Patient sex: M
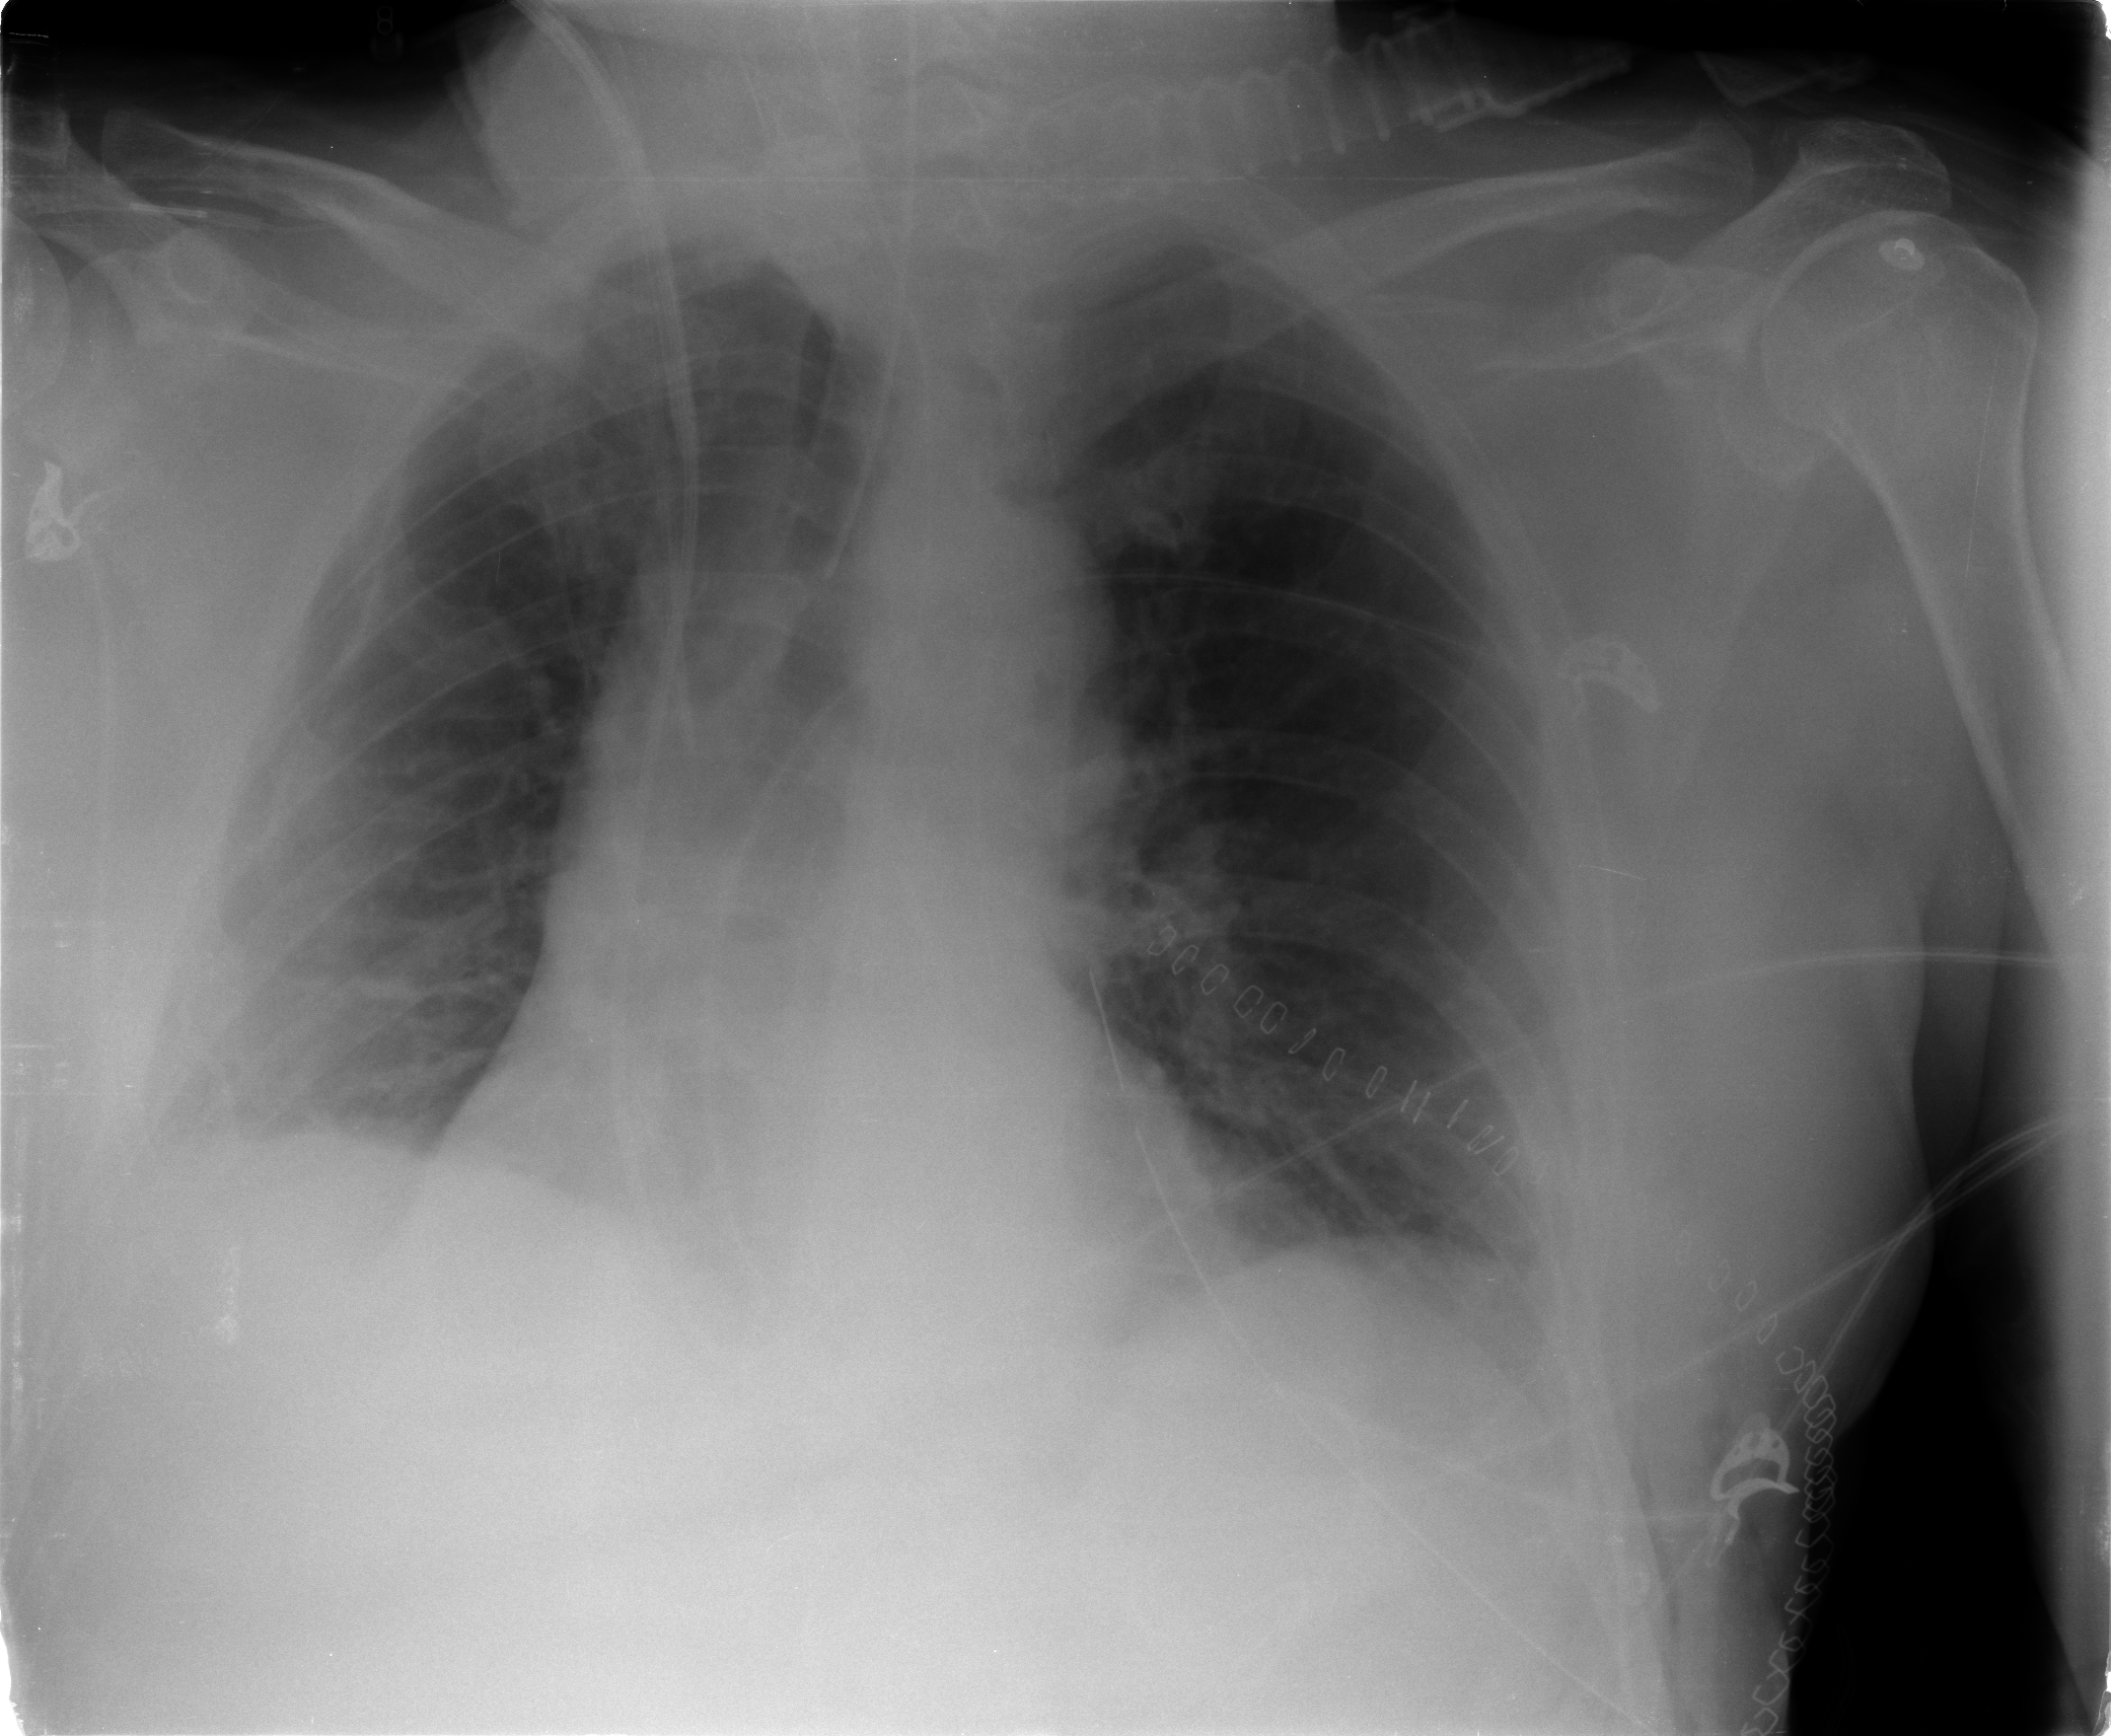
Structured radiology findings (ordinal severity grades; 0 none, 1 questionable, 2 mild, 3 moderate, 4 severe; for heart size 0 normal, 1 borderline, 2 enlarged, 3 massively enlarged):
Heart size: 0
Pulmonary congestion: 1
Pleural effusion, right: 1
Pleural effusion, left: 1
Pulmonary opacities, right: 0
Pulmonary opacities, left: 0
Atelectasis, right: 2
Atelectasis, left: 2